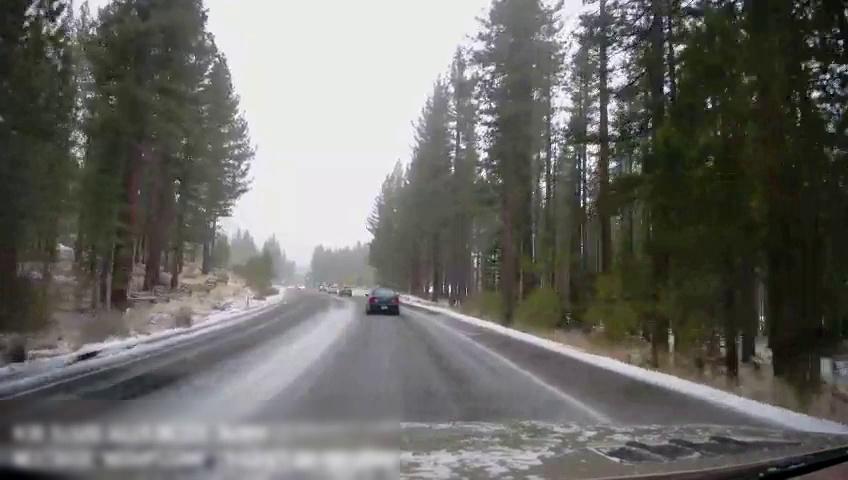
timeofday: Day
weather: Snowy
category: Drivable Space
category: Vehicles | Car
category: Vehicles | Car
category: Lanes | Opposite Lane
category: Lanes | Opposite Lane
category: Lanes | Opposite Lane
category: Lanes | Current Lane